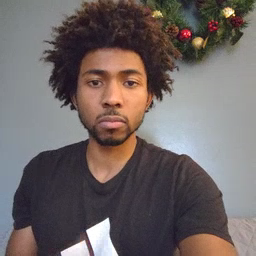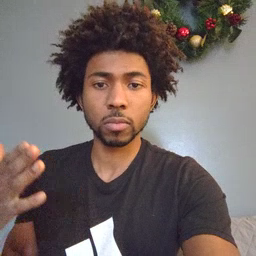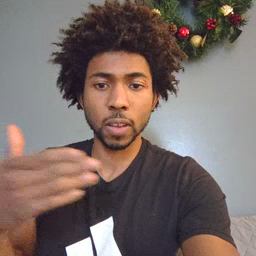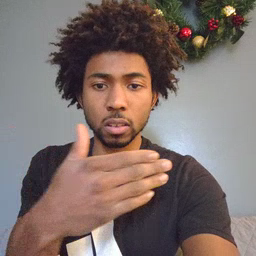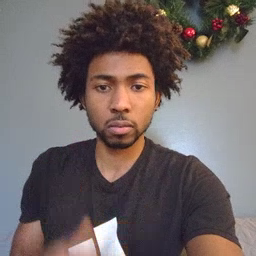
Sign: fish